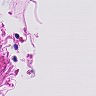
Metastatic tissue present: no